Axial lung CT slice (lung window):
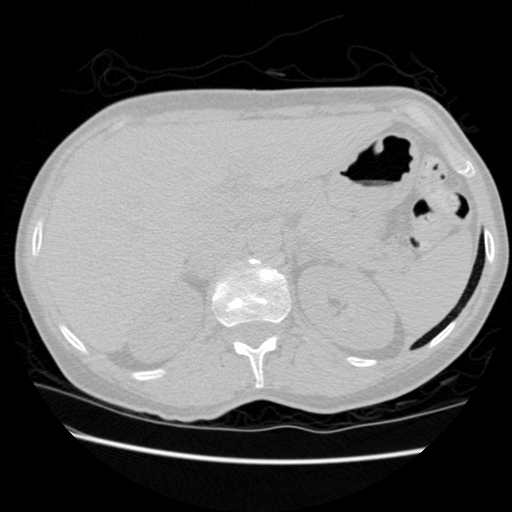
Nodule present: no